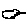
Label: bird